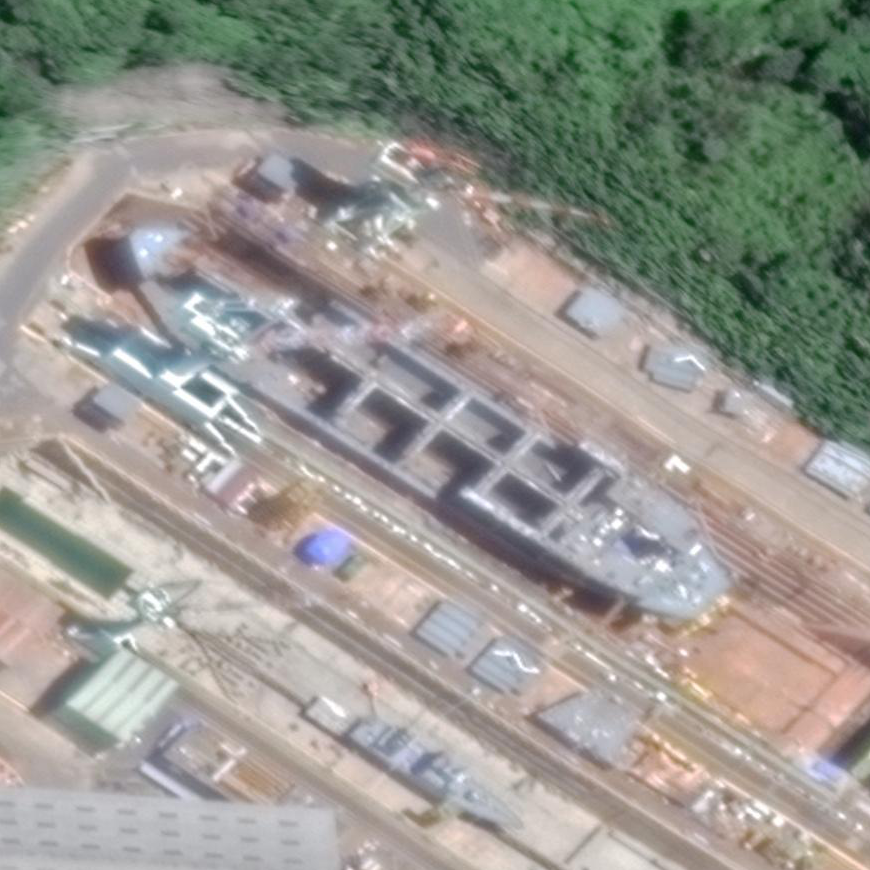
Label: civil